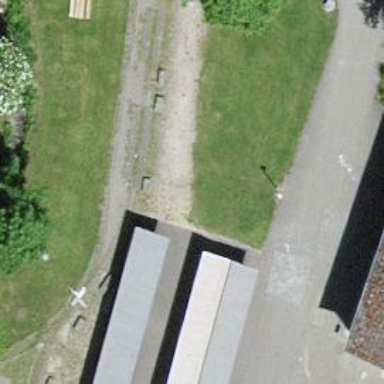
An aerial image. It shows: Bicycle parking area.